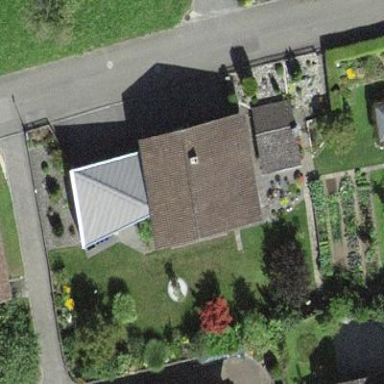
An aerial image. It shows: House with gabled roof oriented across.